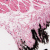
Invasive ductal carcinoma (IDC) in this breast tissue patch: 0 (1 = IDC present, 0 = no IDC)